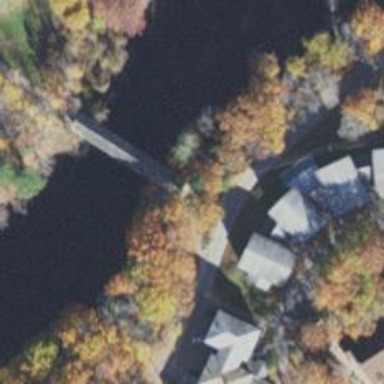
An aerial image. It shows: Covered bridge on path.